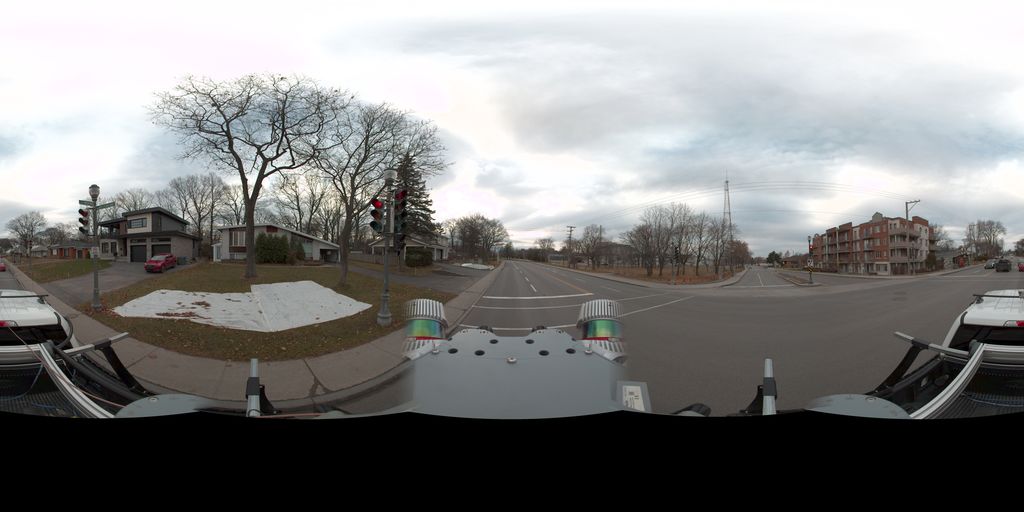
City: quebec_city